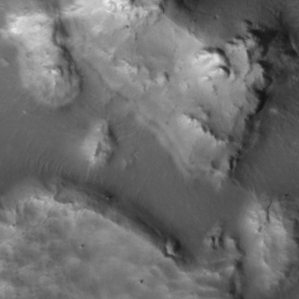
Label: non_frost